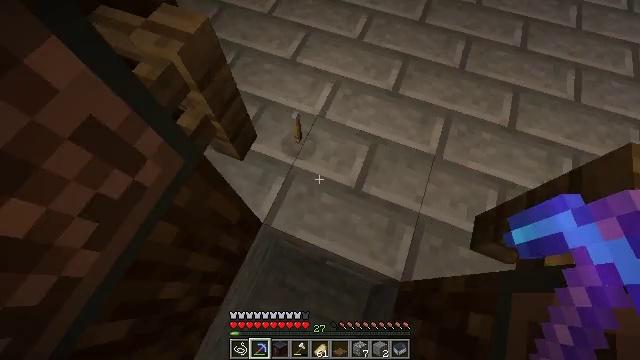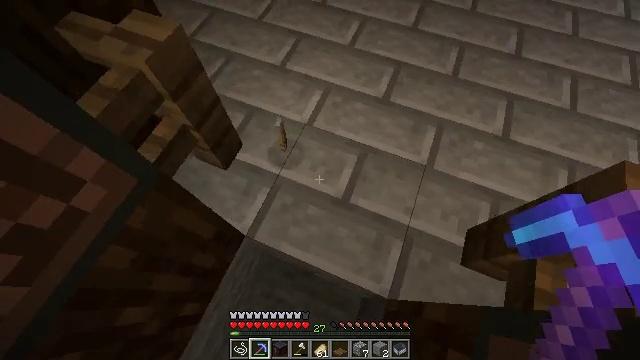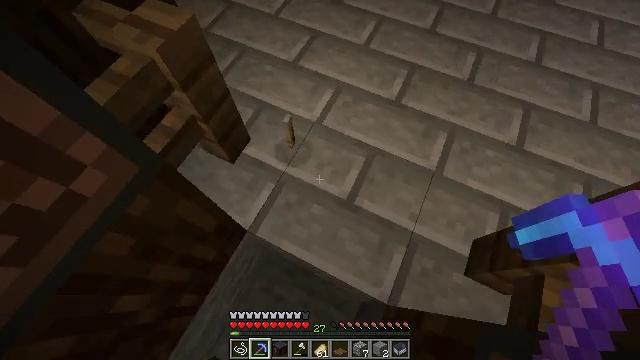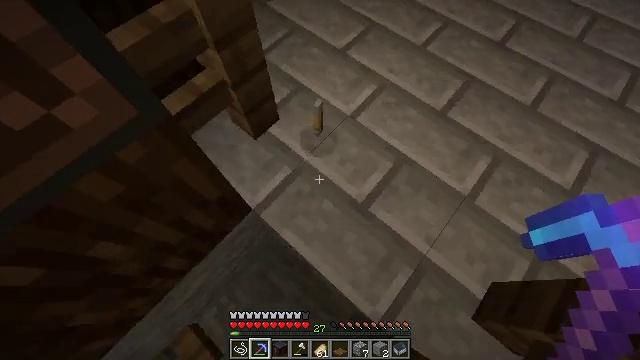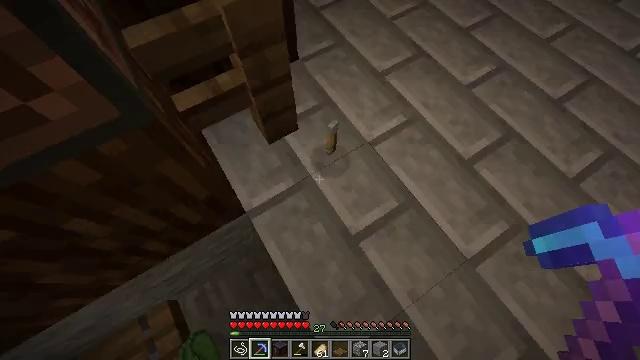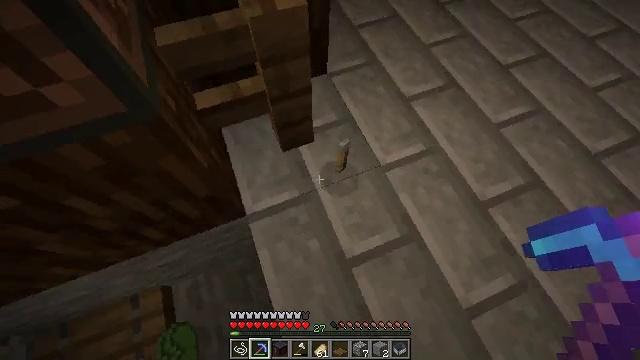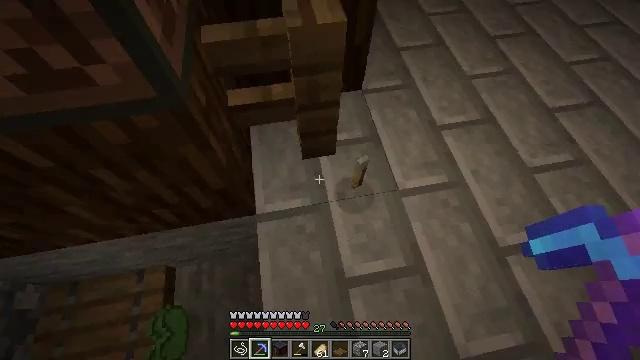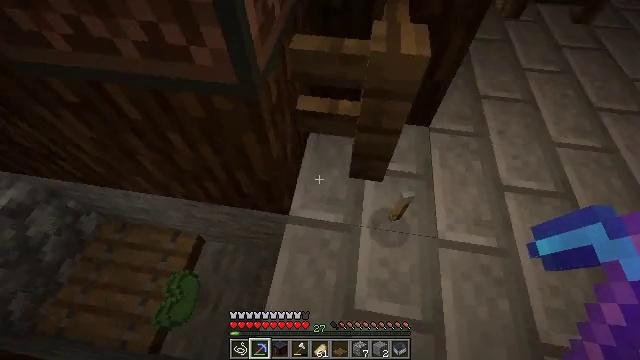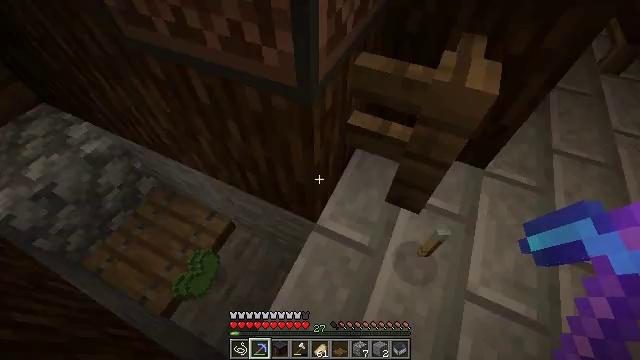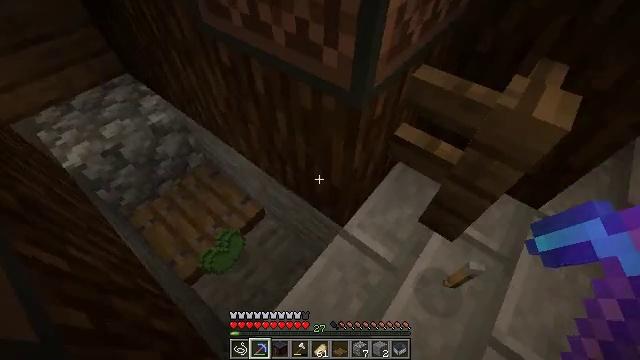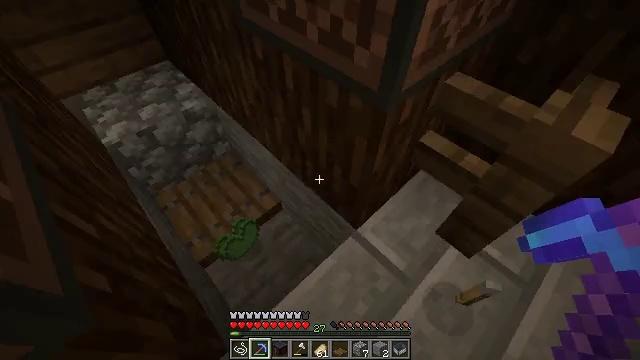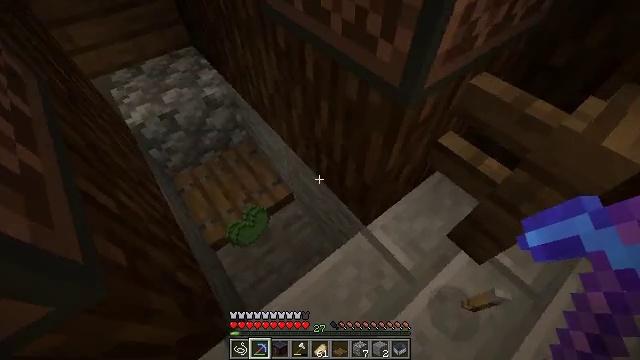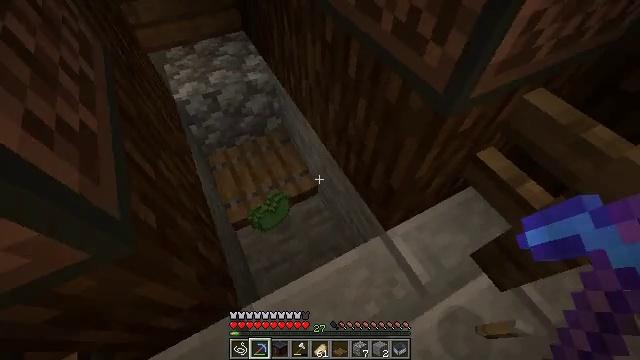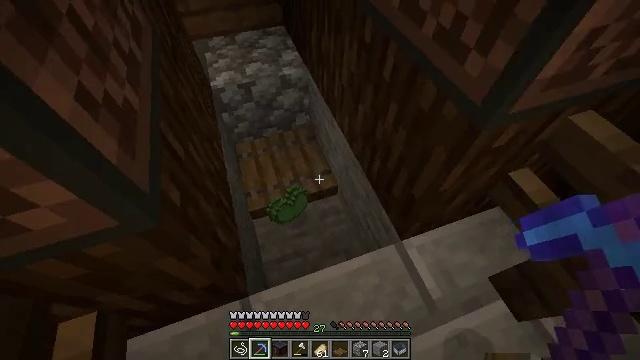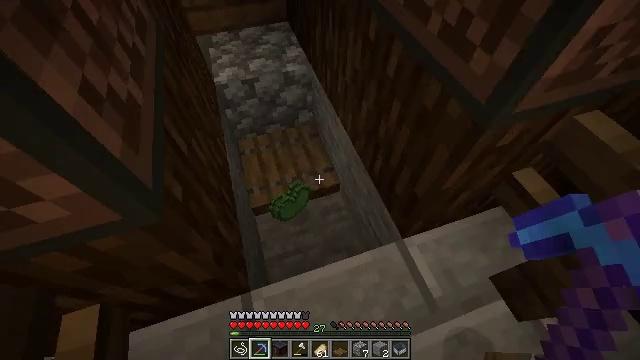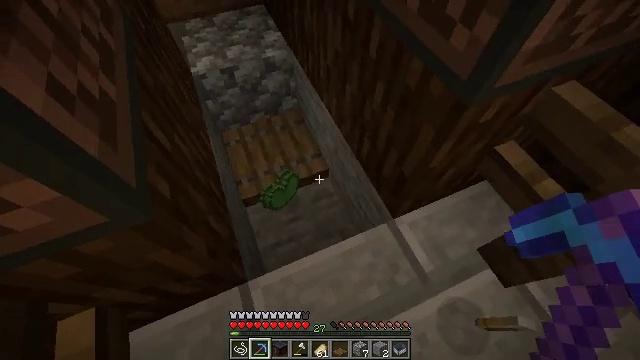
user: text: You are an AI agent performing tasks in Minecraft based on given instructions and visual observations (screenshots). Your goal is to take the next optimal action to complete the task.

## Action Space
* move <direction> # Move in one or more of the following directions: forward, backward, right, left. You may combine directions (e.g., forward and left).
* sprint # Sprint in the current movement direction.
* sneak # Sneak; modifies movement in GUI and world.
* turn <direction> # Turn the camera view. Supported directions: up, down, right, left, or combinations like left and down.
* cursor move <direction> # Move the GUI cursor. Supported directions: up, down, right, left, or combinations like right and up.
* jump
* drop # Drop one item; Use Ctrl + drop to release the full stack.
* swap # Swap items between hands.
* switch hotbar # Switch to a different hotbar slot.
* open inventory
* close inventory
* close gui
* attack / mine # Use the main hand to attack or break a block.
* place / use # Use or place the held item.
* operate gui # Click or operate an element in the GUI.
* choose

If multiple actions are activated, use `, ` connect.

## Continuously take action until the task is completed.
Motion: motion action
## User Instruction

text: Remove a lever from the inventory.
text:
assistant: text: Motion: move forward and move right
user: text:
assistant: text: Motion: move right, turn left
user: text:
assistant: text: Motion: move right, turn left
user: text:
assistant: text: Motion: move right, turn left
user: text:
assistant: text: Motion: turn left and up
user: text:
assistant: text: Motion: turn left and up
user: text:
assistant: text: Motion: turn left and up
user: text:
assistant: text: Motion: turn left and up
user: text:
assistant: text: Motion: turn left
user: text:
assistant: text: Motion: turn left
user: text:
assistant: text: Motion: turn left and down
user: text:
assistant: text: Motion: turn left
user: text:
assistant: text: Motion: turn left
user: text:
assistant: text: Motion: no_op
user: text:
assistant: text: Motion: turn right and down
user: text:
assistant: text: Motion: no_op
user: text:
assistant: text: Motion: no_op
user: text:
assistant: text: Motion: no_op
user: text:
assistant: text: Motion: turn left, open inventory
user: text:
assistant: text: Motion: open inventory
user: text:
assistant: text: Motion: open inventory
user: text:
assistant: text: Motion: no_op
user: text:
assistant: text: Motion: no_op
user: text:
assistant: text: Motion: no_op
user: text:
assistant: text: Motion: no_op
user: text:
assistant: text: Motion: no_op
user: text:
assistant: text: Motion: cursor move right and down
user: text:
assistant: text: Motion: cursor move right and down
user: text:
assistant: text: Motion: cursor move right
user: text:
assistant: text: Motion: cursor move right